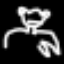
Label: frog